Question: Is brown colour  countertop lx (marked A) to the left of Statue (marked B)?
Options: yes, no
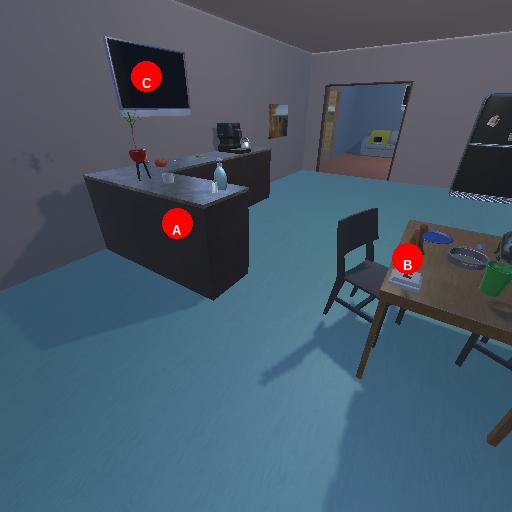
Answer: yes